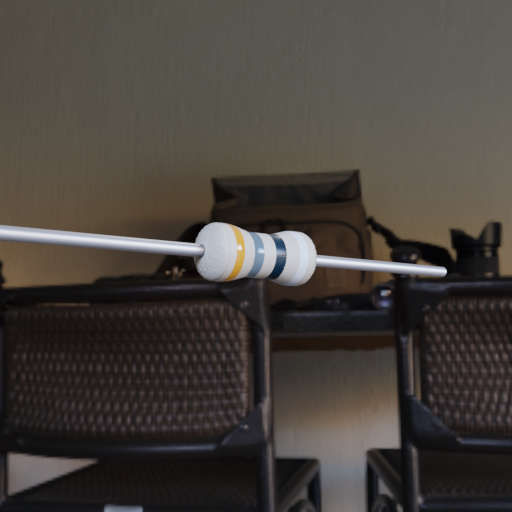
Resistor colour bands (in order): orange, gray, black, white